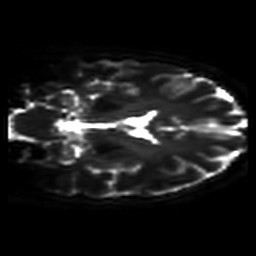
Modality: DWI
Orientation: coronal
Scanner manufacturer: philips
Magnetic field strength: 7 T
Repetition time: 9.612 s
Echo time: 0.073 s